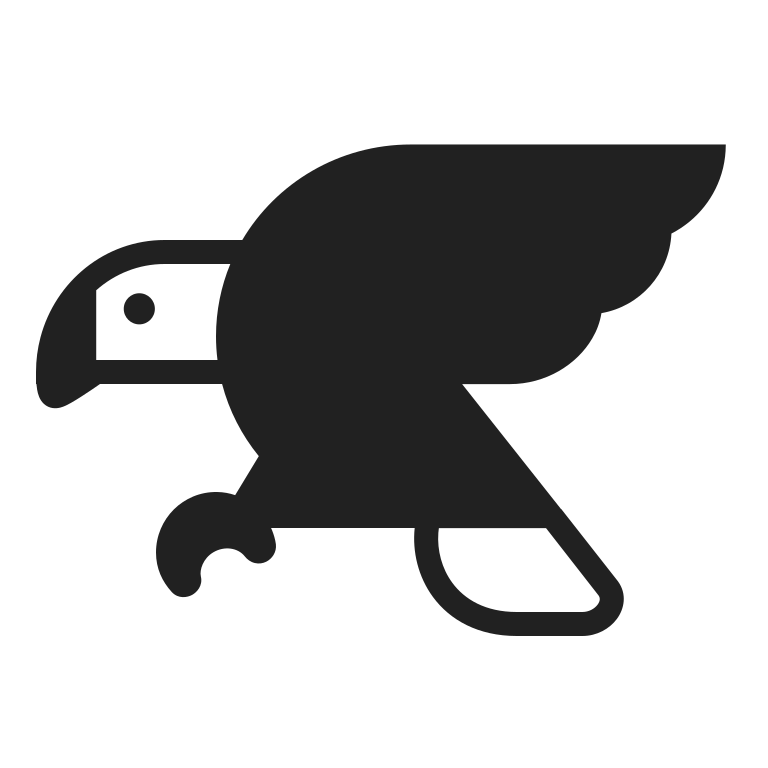
eagle high contrast